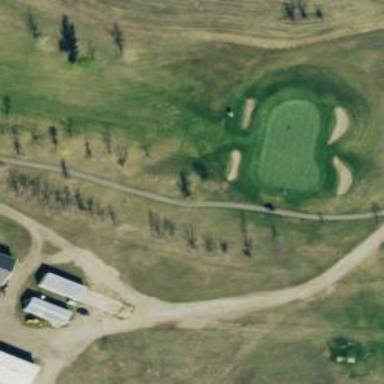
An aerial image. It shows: Pathway for golf carts.